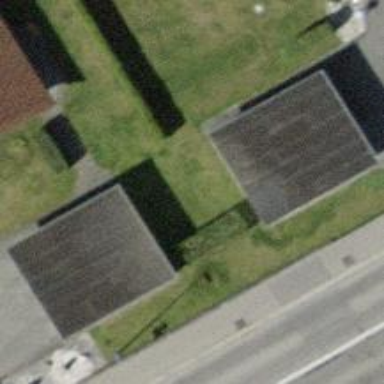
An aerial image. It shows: Flat-roofed garage.